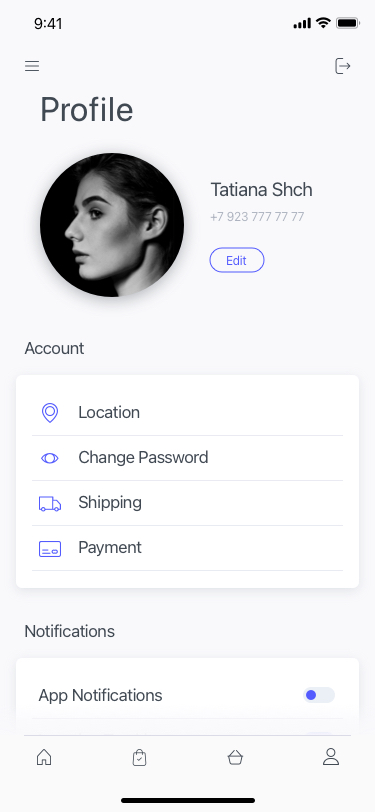
Text in this UI design:
Location Tracking
App Notifications
Notifications
Account
Tatiana Shch
+7 923 777 77 77
Edit
Profile
Payment
Shipping
Change Password
Location